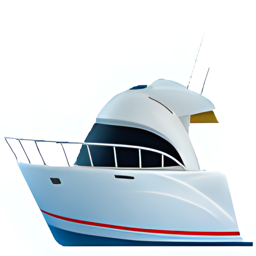
Name: motor boat
Emoji: 🛥
Group: Travel & Places
Sub-group: transport-water